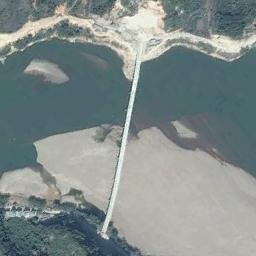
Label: bridge